Question: I need to have exactly one tickmark per datapoint.
I would to give an array with the datapoints as parameter to the refreshTicksHorizontal in the NumberAxis (actually i work with symbolAxis which is a subclass) class which i have overwritten. Actually I did this, but I have absolutely know idea (after some hours of getting just nearly correct results) how to convert this double values into the pixel (or at least somehow mysteriously related to tickUnit) values i have to put into the currentTickValue variable in refreshTicksHorizontal.
I also tried - since the datapoints all have the same distance to its neighbours - to give
'ratio = (datapoint[1] - datapoint[0]) / (Axis.UpperBound - datapoint[0])'
as parameter and different other things. But i dont know the (pixel respectively Java2D)-value of the first datapoint so i could have my i-th currentTickValue as
'ratio*i * (dataArea.getMaxX() - firstDataPointInJava2D)'...
In my (wrong) solutions i always get slightly too big or too less tick mark distances. Do you know how to fix this or are there possibly entirely different approaches to the problem?
To illustrate the problem here is a compiling minimalistic example:
'''
import org.jfree.chart.ChartPanel;
import org.jfree.chart.JFreeChart;
import org.jfree.chart.axis.*;
import org.jfree.chart.plot.XYPlot;
import org.jfree.chart.renderer.xy.XYLineAndShapeRenderer;
import org.jfree.data.xy.XYSeries;
import org.jfree.data.xy.XYSeriesCollection;
import javax.swing.*;
import java.awt.*;
import java.awt.geom.Ellipse2D;
public class Example {
public static void main(String[] args) {
double[] dataPoints = {1.249860779781E12, 1.249861186272E12, 1.249861592763E12, 1.249861999254E12,
1.249862405745E12};
String[] dataNames = {"Hades", "Hagen", "Herakles", "Hermes", "Horowitz"};
Shape shape = new Ellipse2D.Float(-2, -2, 4, 4);
XYLineAndShapeRenderer renderer = new XYLineAndShapeRenderer(true, true);
XYSeries[] lines = new XYSeries[5];
XYSeriesCollection dataset = new XYSeriesCollection();
for (int i = 0; i < 5; i++) {
lines[i] = new XYSeries(new Integer(i).toString());
lines[i].add(dataPoints[i], 0.05d);
lines[i].add(dataPoints[i], 0.95d);
dataset.addSeries(lines[i]);
renderer.setSeriesShape(i, shape);
renderer.setSeriesPaint(i, Color.black);
}
ValueAxis timeAxis = new DateAxis("");
NumberAxis yAxis = new NumberAxis("");
yAxis.setVisible(false);
yAxis.setTickMarksVisible(false);
yAxis.setRange(0.0d, 1.0d);
SymbolAxis labelAxis = new SymbolAxis("", dataNames);
labelAxis.setVerticalTickLabels(true);
XYPlot plot = new XYPlot(dataset, timeAxis, yAxis, renderer);
plot.setDomainAxis(1, labelAxis);
plot.setDomainAxisLocation(1, AxisLocation.TOP_OR_LEFT);
JFreeChart chart = new JFreeChart("", plot);
chart.removeLegend();
ChartPanel panel = new ChartPanel(chart);
panel.setPreferredSize(new Dimension(800, 300));
JFrame frame = new JFrame("");
frame.setDefaultCloseOperation(WindowConstants.EXIT_ON_CLOSE);
JScrollPane scroller = new JScrollPane(panel);
frame.add(scroller);
frame.pack();
frame.setVisible(true);
}
}
'''
The result looks like this:

So far so good. The PROBLEM is, i want the names (Horowitz and so on) exactly over the lines. Can anyone help?
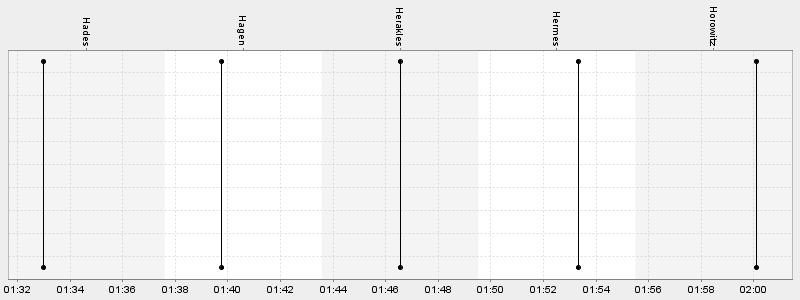
Answer: As a purely empirical measure, they line up perfectly using either
'''
timeAxis.setLowerMargin(0.125);
timeAxis.setUpperMargin(0.125);
'''
or
'''
timeAxis.setRange(dataPoints[0] - 200000, dataPoints[4] + 200000);
'''
You may be able to generalize this as a function of your dataset.